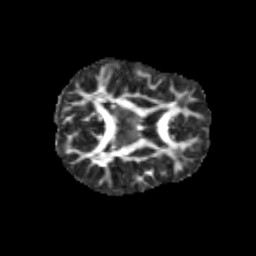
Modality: FA
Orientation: axial
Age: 11
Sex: female
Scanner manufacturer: siemens
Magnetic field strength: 3 T
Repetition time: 3.8 s
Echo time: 0.07 s